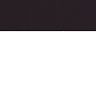
Metastatic tissue present: no